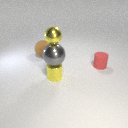
large brown rubber sphere behind small red rubber cylinder